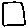
Label: square